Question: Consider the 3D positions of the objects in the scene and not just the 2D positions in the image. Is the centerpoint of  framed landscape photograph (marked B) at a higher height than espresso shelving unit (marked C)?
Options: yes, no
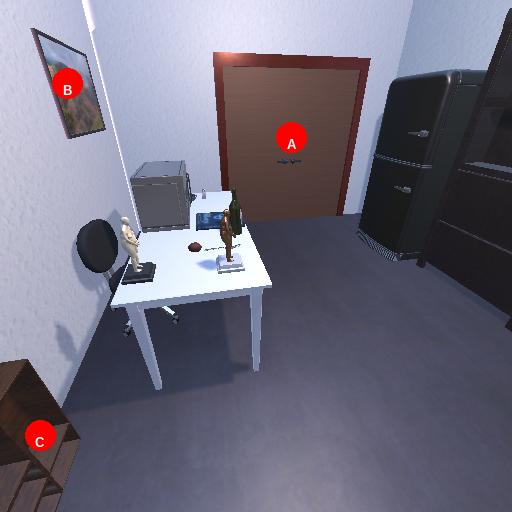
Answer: yes